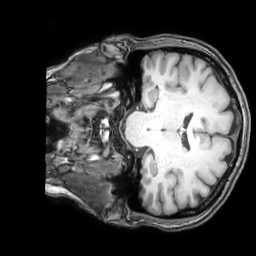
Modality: T1w
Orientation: coronal
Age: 41
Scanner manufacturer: philips
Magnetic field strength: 3 T
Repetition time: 0.007 s
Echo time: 0.003501 s